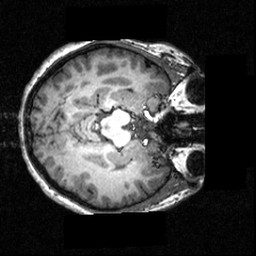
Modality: T1w
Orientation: axial
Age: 18
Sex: female
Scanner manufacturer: siemens
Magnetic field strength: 3.951 T
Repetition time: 1.5 s
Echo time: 0.00335 s